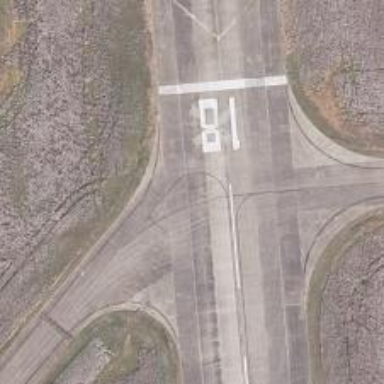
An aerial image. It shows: Image of taxiway at airport.